Question: I have come across a strange and nit-picky issue with the PHP Imagick library's 'resizeImage' and 'scaleImage' methods. (client is unhappy, understandably as they are a photographer)
Whenever an image is resized, it seems that the image becomes compressed, and dark areas become slightly pixelated due to this compression. This happens even if I tell it to render at full quality as I will explain below.
Firstly, here is an example, including a 4x zoomed version where it is easier to see the problem:

At first I assumed this was some problem with the interpolation method, but when I dug deeper, I realized that the image infact still becomes compressed .
The example shown above is a perfect example of that. It is a 100x100 image which has been resized to 100x100 using this code:
'''
$image->resizeImage($this->width, 0, Imagick::FILTER_CATROM, 1);
'''
This also appears to have the same results, even though I was told it would be better:
'''
$image->scaleImage($this->width, 0, Imagick::FILTER_CATROM, 1);
'''
The fourth argument is 'blur' (<URL>, which I understand is so that thumbnail images become aliased, however, even when I reduce this value to as small as 0.001, nothing happens.
Even when I add this code in to set the image quality to 100%, it still happens:
'''
$image->setImageCompression(Imagick::COMPRESSION_JPEG);
$image->setImageCompressionQuality(100);
'''
Can anyone explain to me why these artifacts are appearing in dark areas of images, and how I can prevent this from happening? These images resize perfectly fine in Photoshop, so it seems a unique issue with Imagick and not the image itself being unsuitable.
As I said, I know this is nit-picking, however my client is in fact a photographer and pristine image quality is of high importance to them.
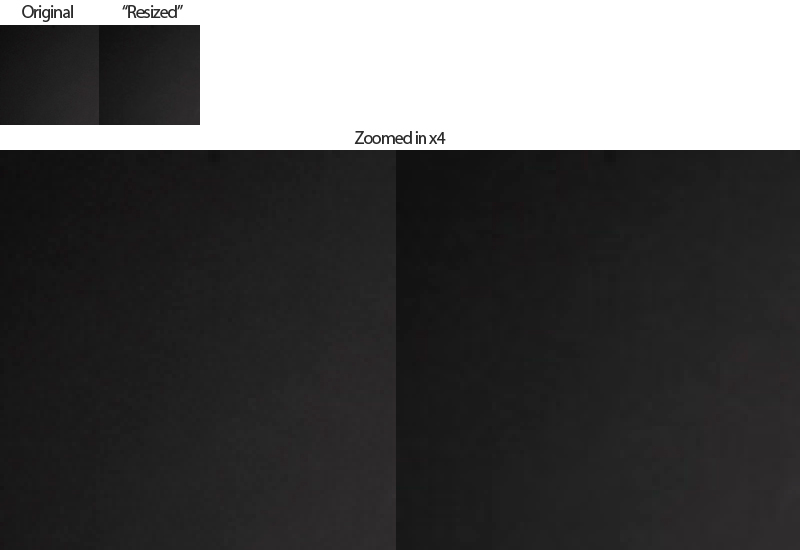
Answer: Try using a different filter, the slower ones supposedly give better results.